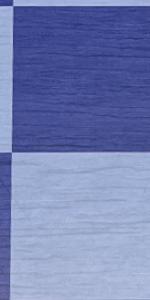
Label: Empty